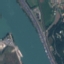
Land use / land cover: River